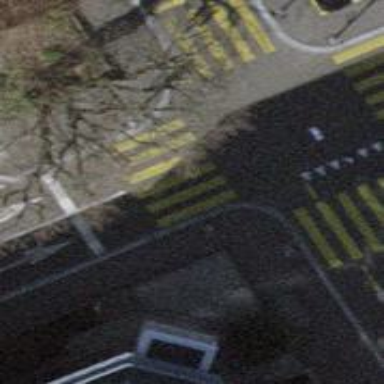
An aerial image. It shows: Kerb serving as barrier.